Question: Count the number of objects in the diagram.
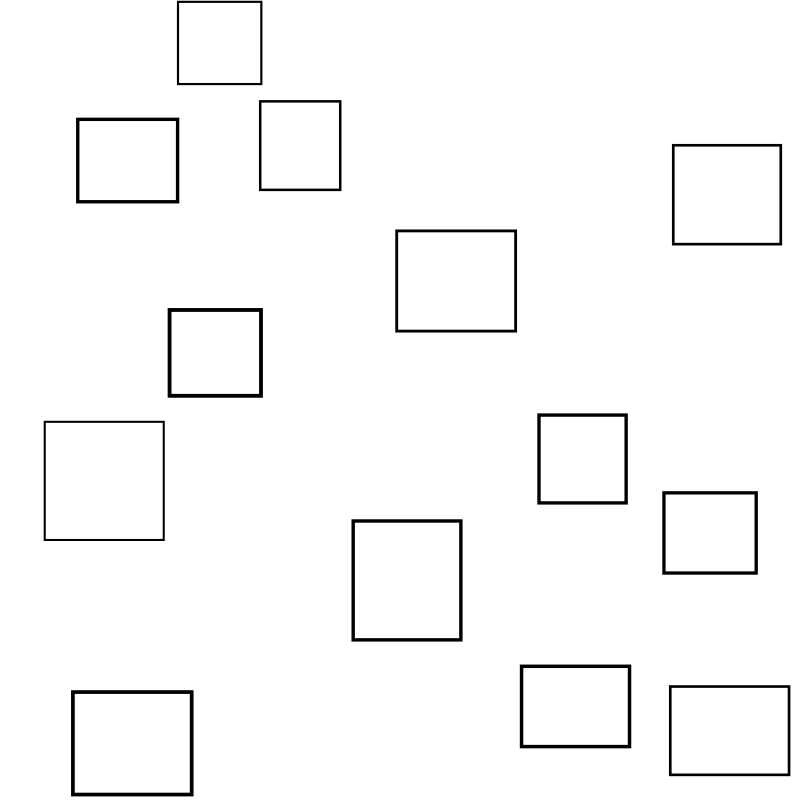
Answer: 13